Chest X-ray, AP view. Patient: 6 years old, sex F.
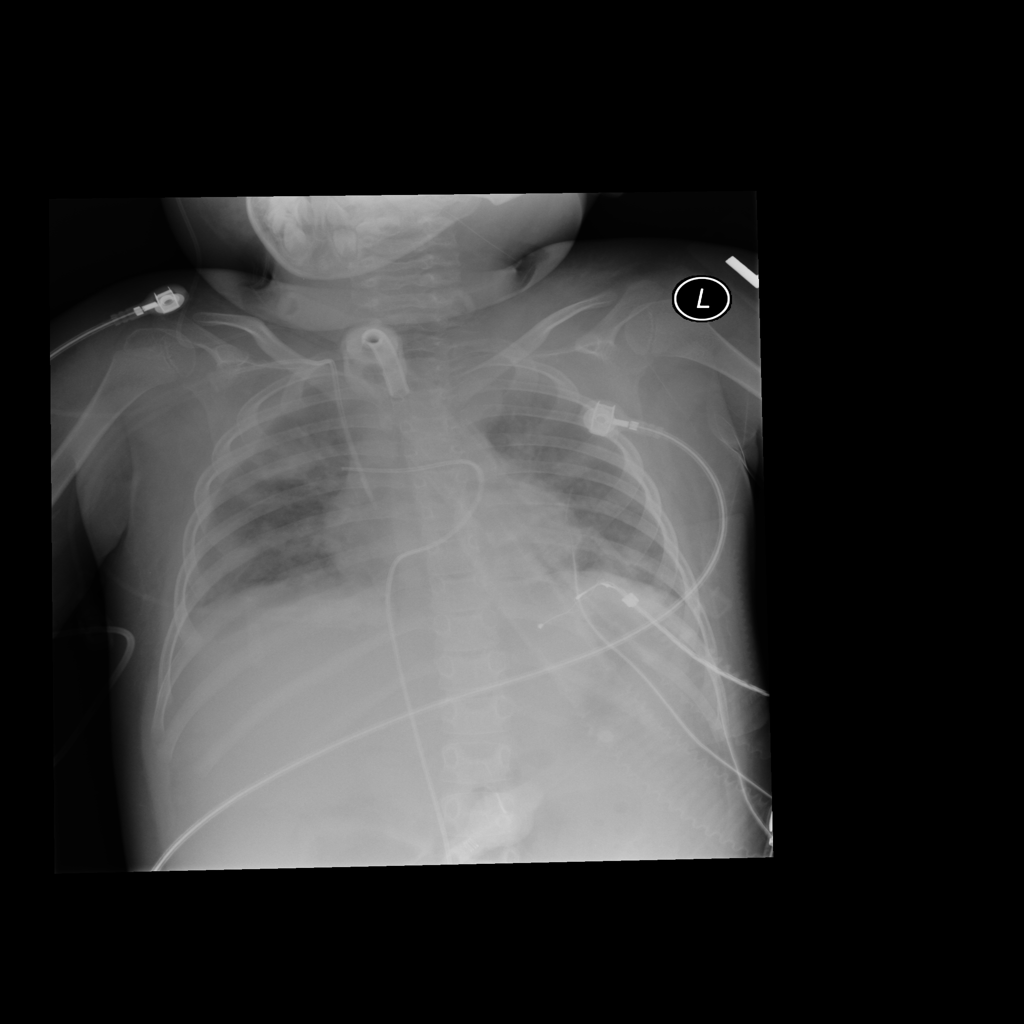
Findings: No Finding